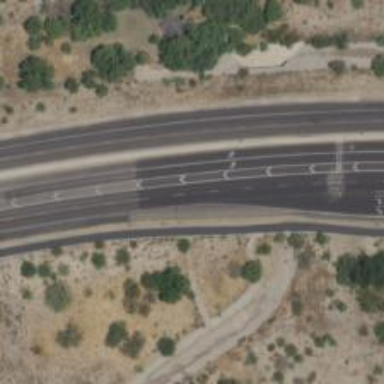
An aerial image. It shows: Secondary road with asphalt surface.